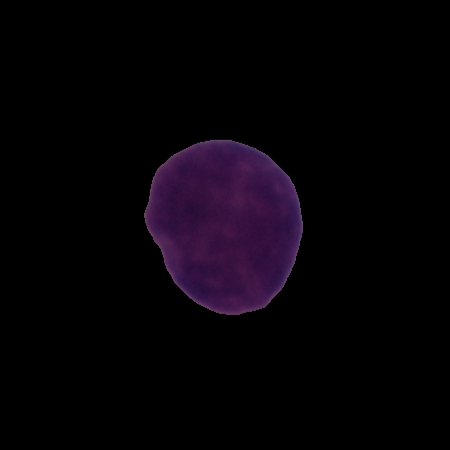
Label: healthy